Question: I am sending details to be stored in a database using a web service using KSOAP. I have used visual studio to create the web service. The web service works fine. A string will be returned when the details have been inserted into the database. The problem is that this string is empty, maybe something is wrong in the way that i am getting the response. I have been trying to find out whats wrong for a long time. please help
'''
public class Registration extends Activity{
private static final String SOAP_ACTION = "http://tempuri.org/register";
private static final String OPERATION_NAME = "register";
private static final String WSDL_TARGET_NAMESPACE = "http://tempuri.org/";
private static final String SOAP_ADDRESS = "http://10.0.2.2:58076/WebSite1/Service.asmx";
Button sqlRegister, sqlView;
EditText sqlFirstName,sqlLastName,sqlEmail,sqlMobileNumber,sqlCurrentLocation,sqlUsername,sqlPassword;
@Override
protected void onCreate(Bundle savedInstanceState){
super.onCreate(savedInstanceState);
setContentView(R.layout.registration);
sqlFirstName = (EditText) findViewById(R.id.etFname);
sqlLastName = (EditText) findViewById(R.id.etLname);
sqlEmail = (EditText) findViewById(R.id.etEmail);
sqlMobileNumber = (EditText) findViewById(R.id.etPhone);
sqlCurrentLocation = (EditText) findViewById(R.id.etCurrentLoc);
sqlUsername = (EditText) findViewById(R.id.etUsername);
sqlPassword = (EditText) findViewById(R.id.etPwd);
sqlRegister = (Button) findViewById(R.id.bRegister);
sqlRegister.setOnClickListener(new View.OnClickListener() {
public void onClick(View v) {
switch (v.getId()){
case R.id.bRegister:
new LongOperation().execute("");
break;
}
}
});
}
private class LongOperation extends AsyncTask<String, Void, String> {
@Override
protected String doInBackground(String... params) {
String firstname = sqlFirstName.getText().toString();
String lastname = sqlLastName.getText().toString();
String emailadd = sqlEmail.getText().toString();
String number = sqlMobileNumber.getText().toString();
String loc = sqlCurrentLocation.getText().toString();
String uname = sqlUsername.getText().toString();
String pwd = sqlPassword.getText().toString();
SoapObject Request = new SoapObject(WSDL_TARGET_NAMESPACE,OPERATION_NAME);
Request.addProperty("fname", String.valueOf(firstname));
Request.addProperty("lname", String.valueOf(lastname));
Request.addProperty("email", String.valueOf(emailadd));
Request.addProperty("num", String.valueOf(number));
Request.addProperty("loc", String.valueOf(loc));
Request.addProperty("username", String.valueOf(uname));
Request.addProperty("password", String.valueOf(pwd));
SoapSerializationEnvelope envelope = new SoapSerializationEnvelope(SoapEnvelope.VER11);
envelope.dotNet = true;
envelope.setOutputSoapObject(Request);
HttpTransportSE httpTransport = new HttpTransportSE(SOAP_ADDRESS);
Log.d("work","work");
try
{
httpTransport.call(SOAP_ACTION, envelope);
SoapObject response = (SoapObject)envelope.getResponse();
String result = response.getProperty(0).toString();
Log.d("res",result);
if(result.equals("reg"))
{
Log.d("reg","reg");
return "Registered";
}
else
{
Log.d("no","no");
return "Not Registered";
}
}catch(Exception e){
e.printStackTrace();
}
return null;
}
@Override
protected void onPostExecute(String result) {
Log.d("tag","onpost");
if(result!=null)
{
if(result.equals("Registered"))
{
Toast.makeText(Registration.this, "You have been registered Successfully", Toast.LENGTH_LONG).show();
}
else if(result.equals("Not Registered"))
{
Toast.makeText(Registration.this, "Try Again", Toast.LENGTH_LONG).show();
}
}
else
{
Toast.makeText(Registration.this, "Somethings wrong", Toast.LENGTH_LONG).show(); ///This is what gets printed on screen
}
}
@Override
protected void onPreExecute() {
}
@Override
protected void onProgressUpdate(Void... values) {
}
}
}
'''

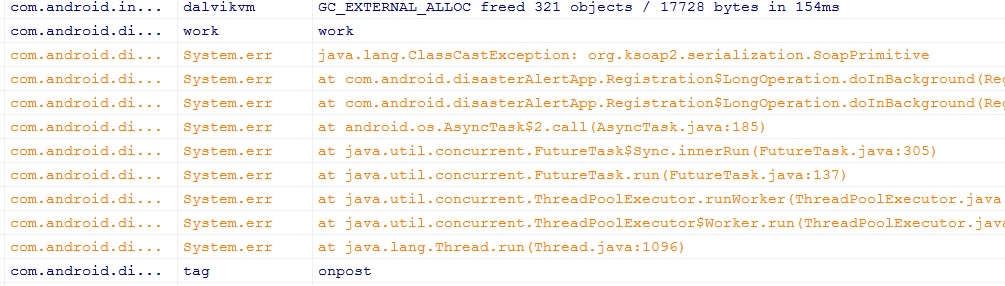
Answer: Your webservice is returning a 'String'.
Try using this to solve your problem
'''
Object result = envelope.getResponse();
'''
when your webservice return values of type byte[] ,you can do this:
'''
SoapObject response=(SoapObject)envelope.bodyIn;
'''
Hope it helps